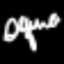
Label: squiggle